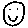
Label: smiley face